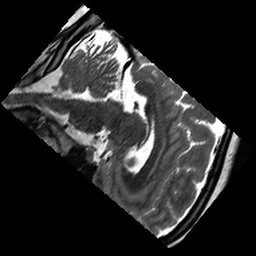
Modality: T2w
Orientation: sagittal